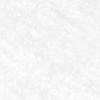
Label: no_change